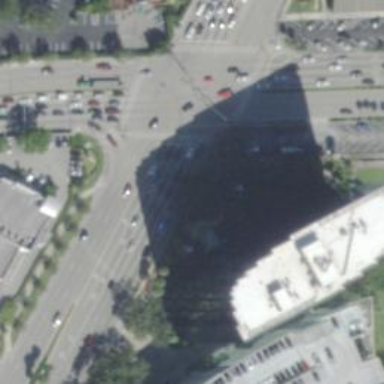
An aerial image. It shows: Office building with concrete roof.